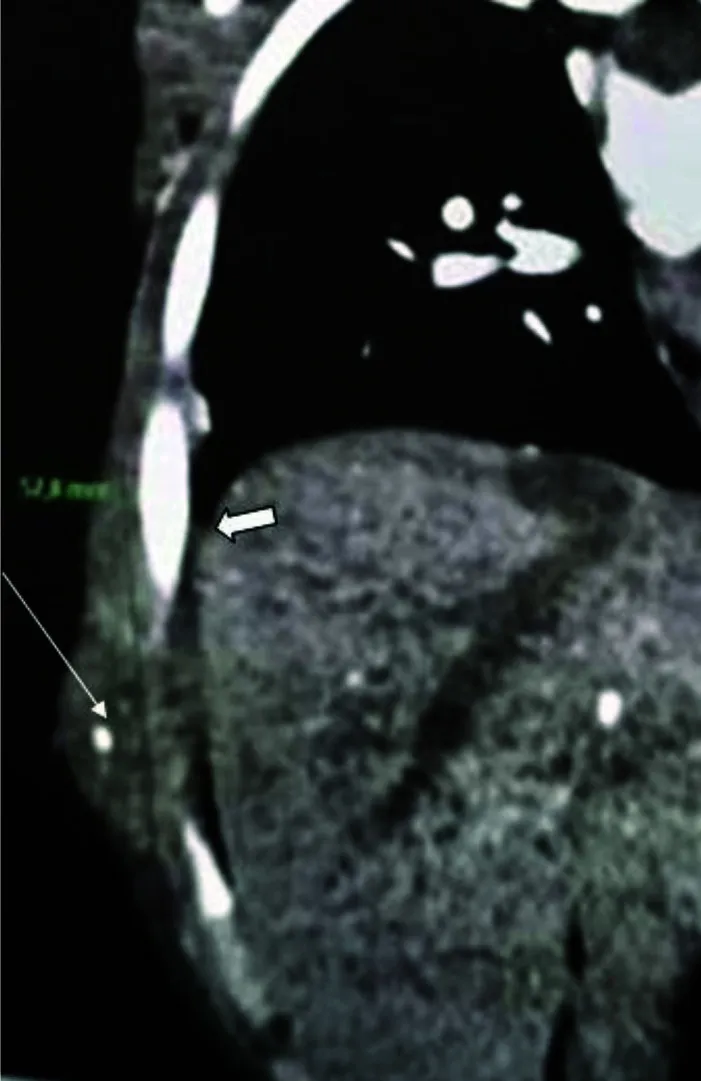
Coronal thoraco-abdominal computed tomography with a mediastinal window showing a 5x6 cm empyema eroding into the right anterior chest wall (arrowhead) associated with pleural densification (large arrow) confirming the diagnosis of empyema necessitans.
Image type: radiology (ct)